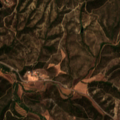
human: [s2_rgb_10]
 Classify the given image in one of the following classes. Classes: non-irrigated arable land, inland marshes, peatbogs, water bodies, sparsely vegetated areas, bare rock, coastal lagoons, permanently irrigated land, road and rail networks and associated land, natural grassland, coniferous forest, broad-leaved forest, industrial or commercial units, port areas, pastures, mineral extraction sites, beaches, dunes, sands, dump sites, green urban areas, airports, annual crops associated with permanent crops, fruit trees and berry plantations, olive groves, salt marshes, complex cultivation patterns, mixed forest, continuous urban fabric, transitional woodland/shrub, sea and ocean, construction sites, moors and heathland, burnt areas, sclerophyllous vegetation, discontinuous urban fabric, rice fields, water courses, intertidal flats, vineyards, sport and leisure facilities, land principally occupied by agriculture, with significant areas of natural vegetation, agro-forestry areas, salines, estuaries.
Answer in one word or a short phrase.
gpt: complex cultivation patterns, land principally occupied by agriculture, with significant areas of natural vegetation, broad-leaved forest, transitional woodland/shrub